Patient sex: M
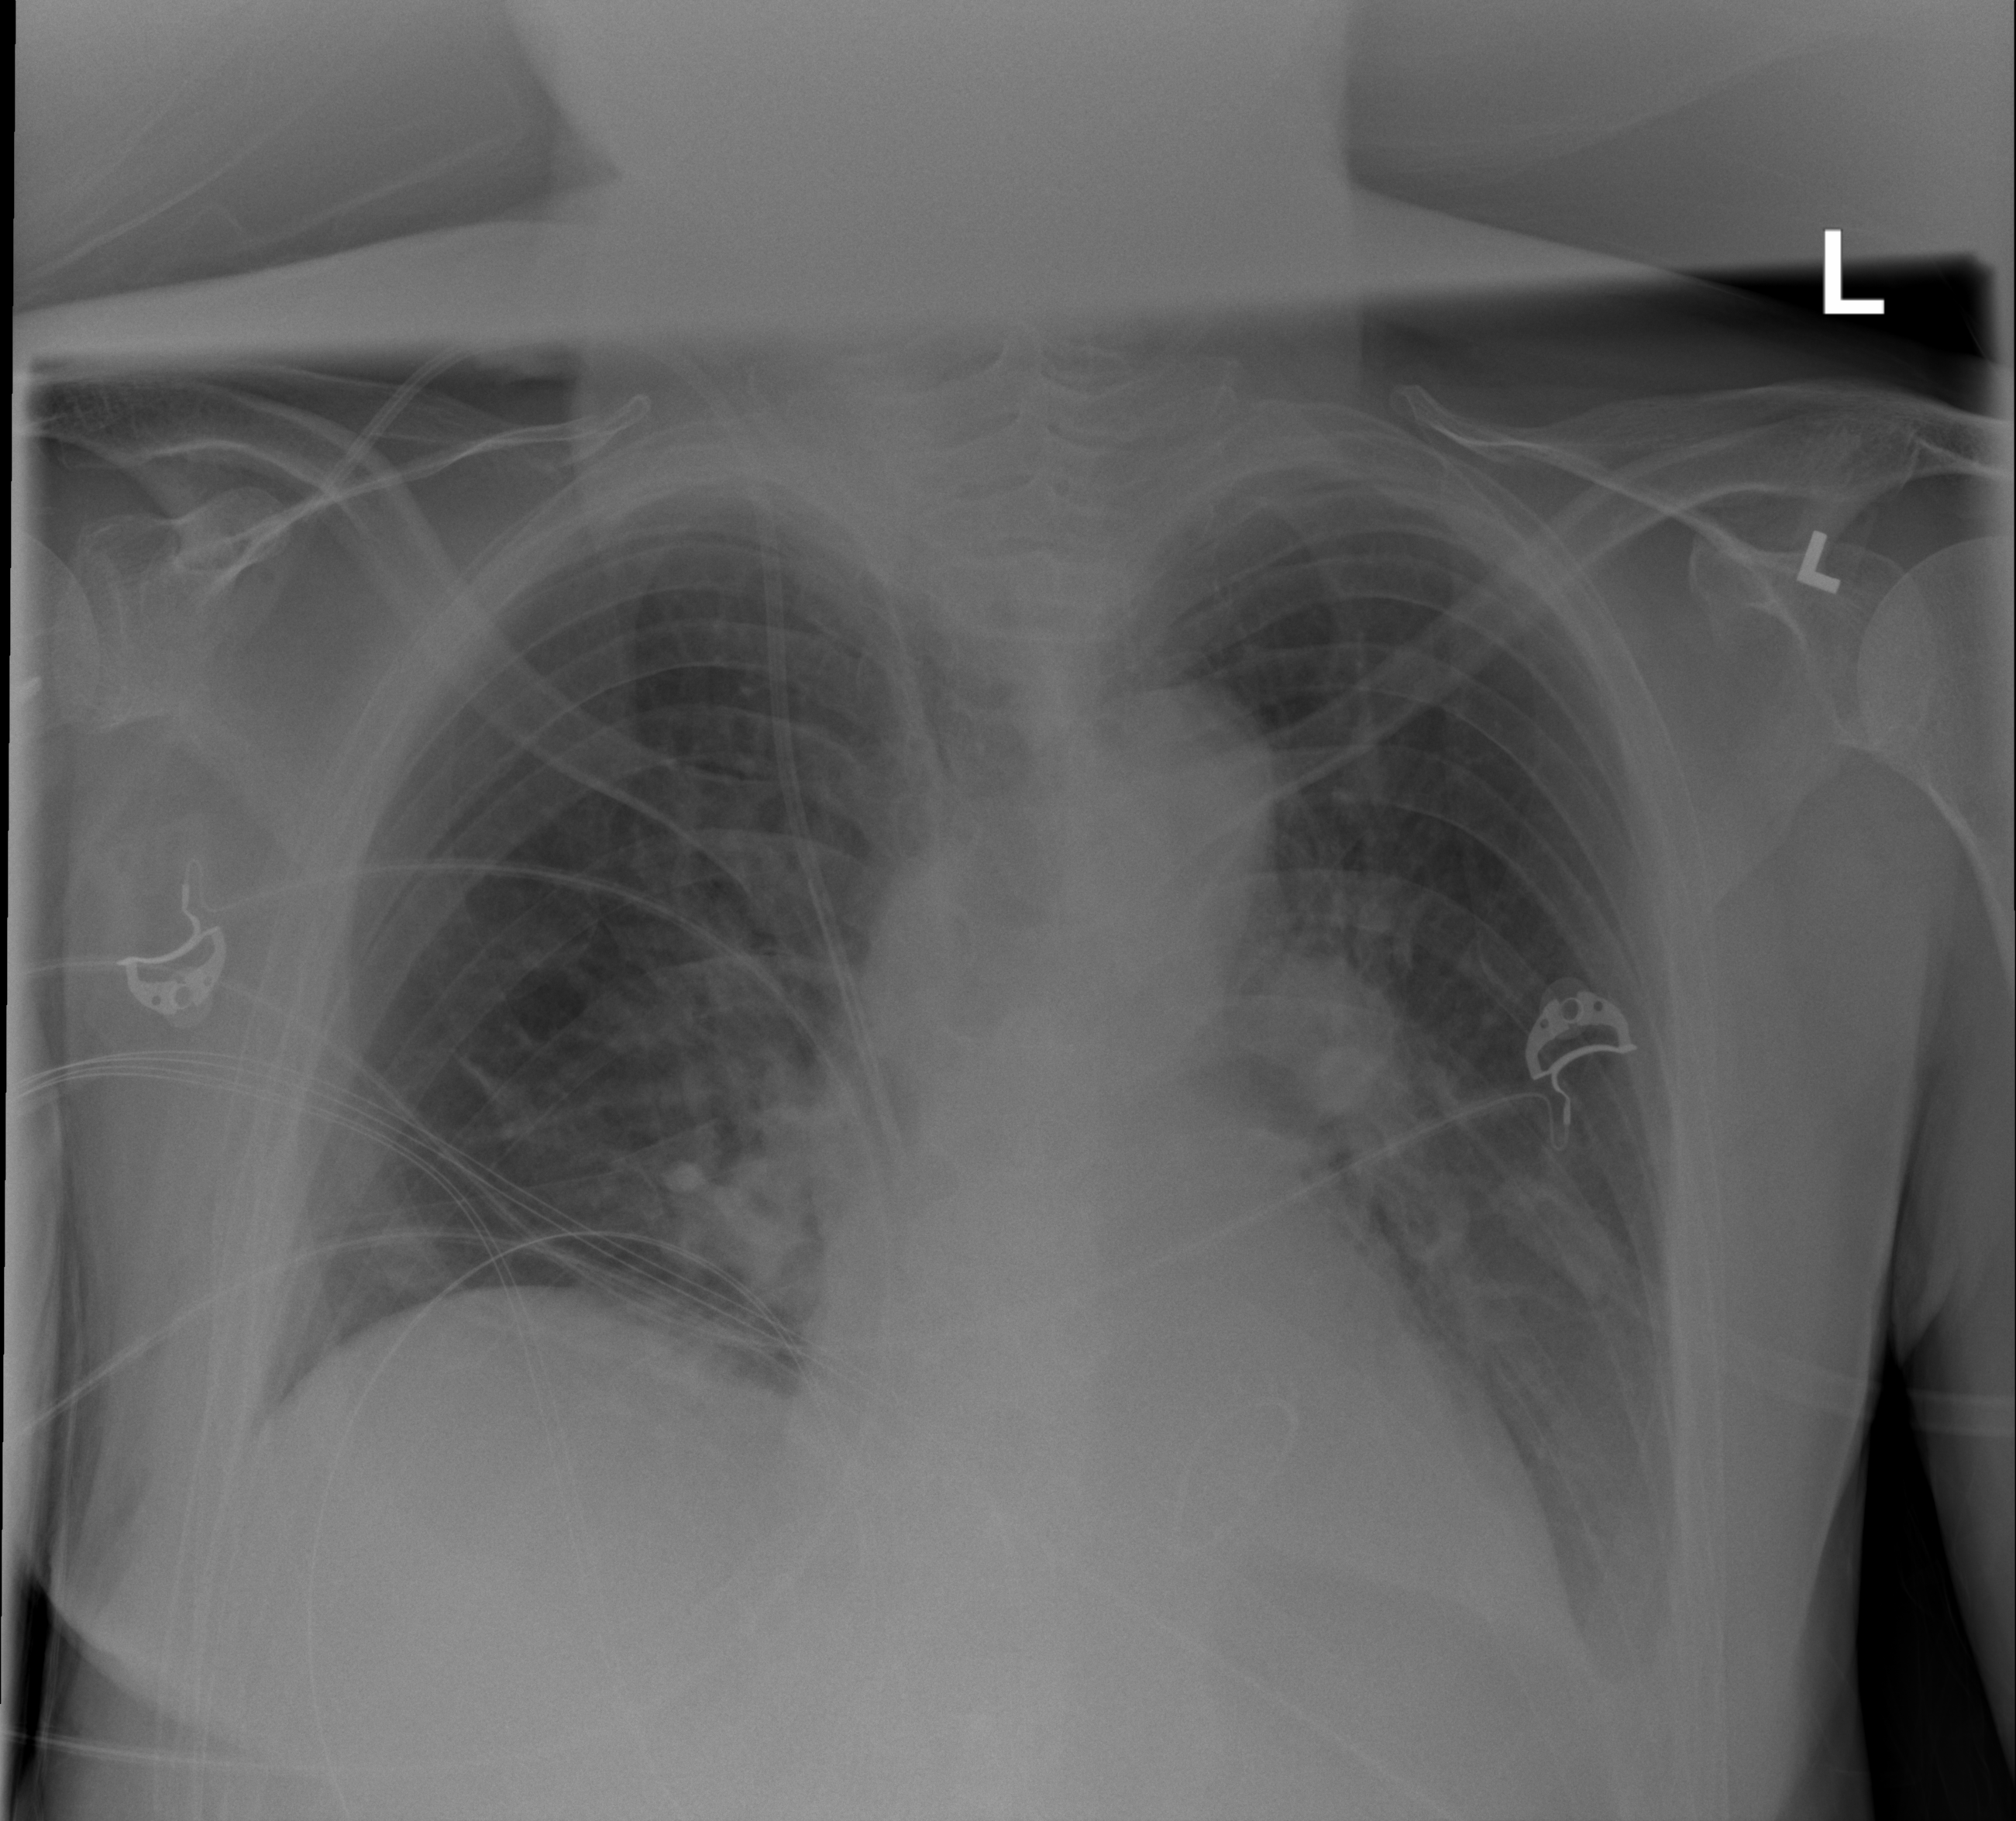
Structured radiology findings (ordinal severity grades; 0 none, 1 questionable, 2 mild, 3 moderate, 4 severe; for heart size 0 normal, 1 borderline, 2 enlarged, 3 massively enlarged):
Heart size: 1
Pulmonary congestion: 0
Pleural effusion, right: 0
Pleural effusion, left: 2
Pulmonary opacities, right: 0
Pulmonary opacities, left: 1
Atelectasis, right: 0
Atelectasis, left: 2